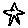
Label: star